The plot shows one second of acceleration measured on a rotor kit. Diagnose the rotating machine from this image, choosing from: normal, misalignment, unbalance, looseness.
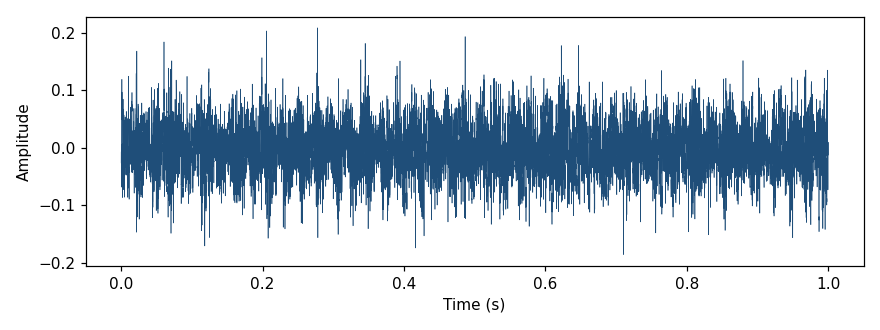
Answer: misalignment